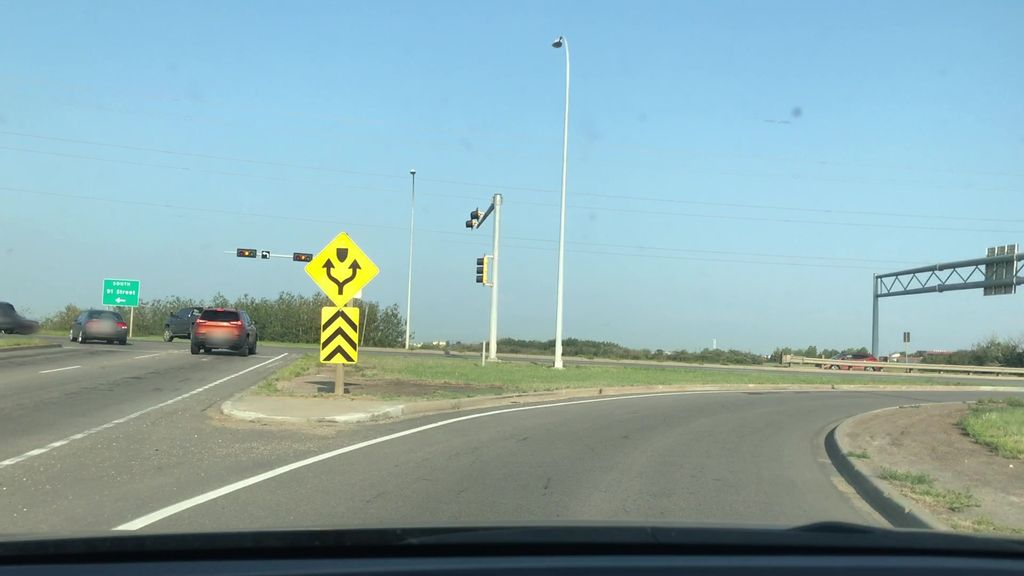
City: edmonton